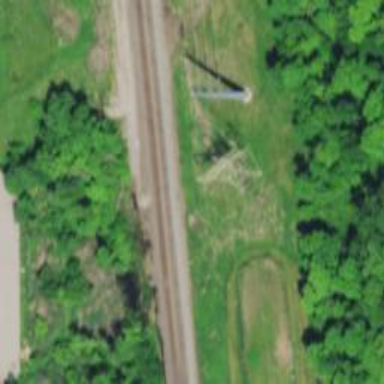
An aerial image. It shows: Lattice structure tower.